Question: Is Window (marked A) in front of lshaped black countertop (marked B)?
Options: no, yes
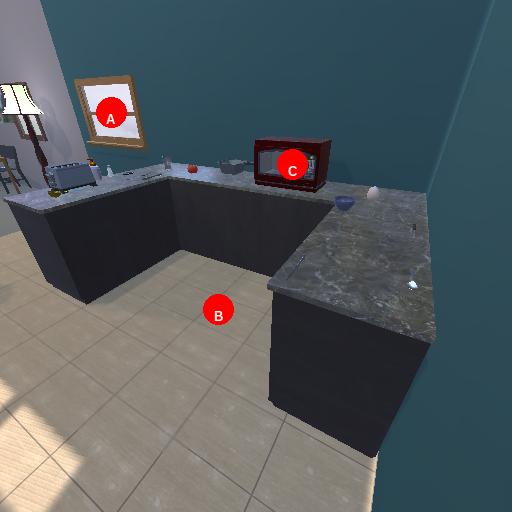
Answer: no